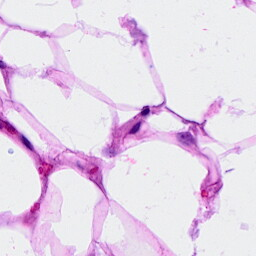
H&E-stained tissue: Breast